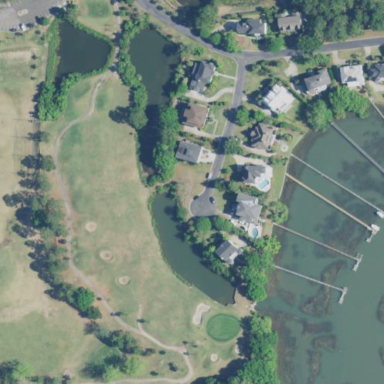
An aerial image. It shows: Area with grass used as rough in golf course.